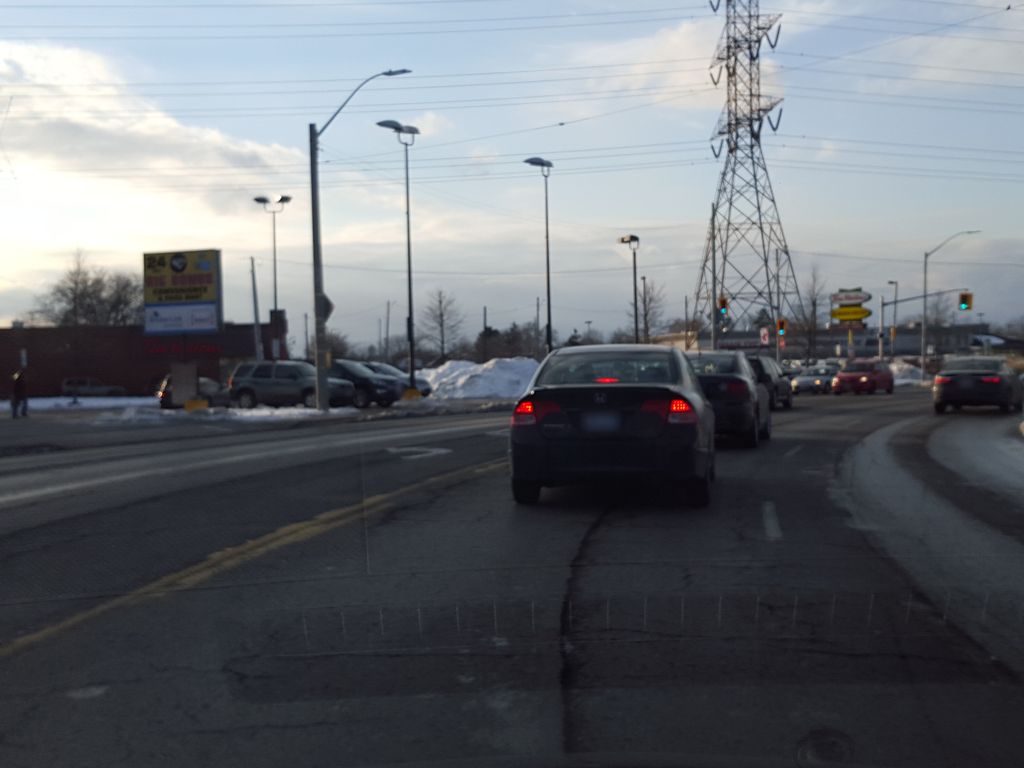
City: hamilton